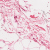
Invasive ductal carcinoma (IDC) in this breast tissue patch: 0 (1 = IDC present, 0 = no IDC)